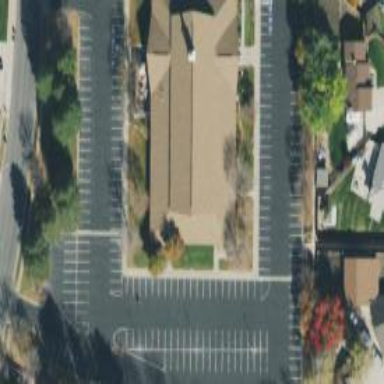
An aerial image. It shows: Parking area with surface.